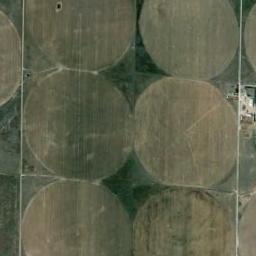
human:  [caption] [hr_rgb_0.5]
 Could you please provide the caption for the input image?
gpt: Several khaki circular farmlands are neatly arranged on the ground .

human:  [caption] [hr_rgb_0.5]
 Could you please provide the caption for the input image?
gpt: There are many round blue fields .

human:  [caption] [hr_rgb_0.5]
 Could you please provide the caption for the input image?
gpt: Six neatly arranged tan circular farmland .

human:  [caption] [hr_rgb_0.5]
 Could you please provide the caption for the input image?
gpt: There are some bare circle farmland in the green land .

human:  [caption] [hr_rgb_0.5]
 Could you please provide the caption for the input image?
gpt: There are some yellow circular farmlands of the same size arranged neatly .